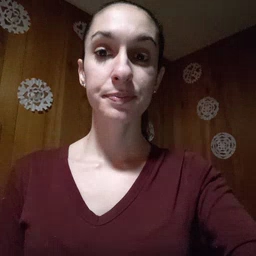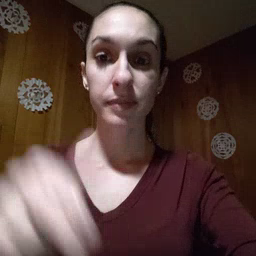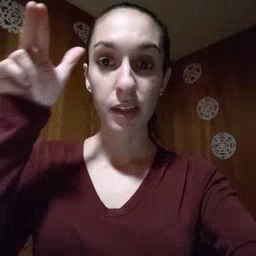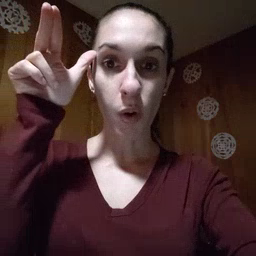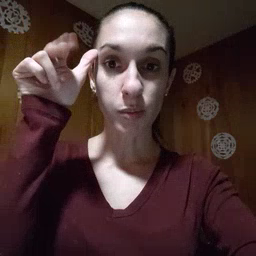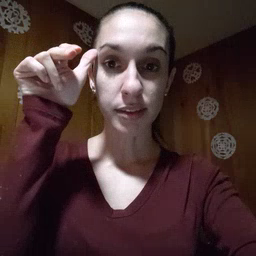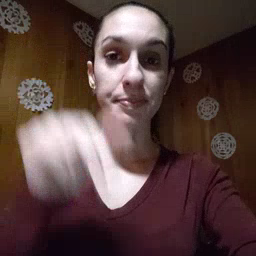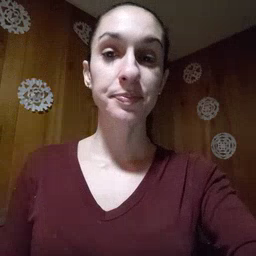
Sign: horse